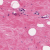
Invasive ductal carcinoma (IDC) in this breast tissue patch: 0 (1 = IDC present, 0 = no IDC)